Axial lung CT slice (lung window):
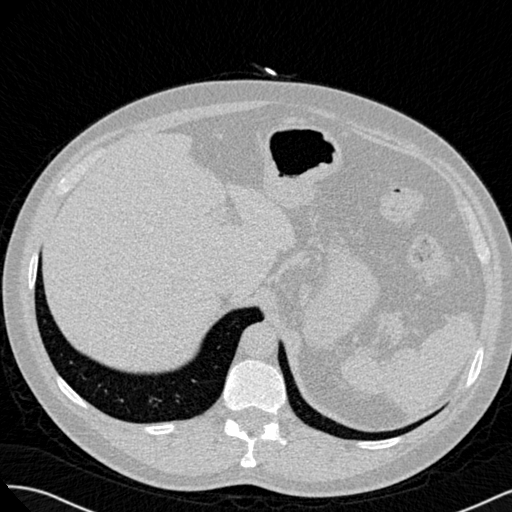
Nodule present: no